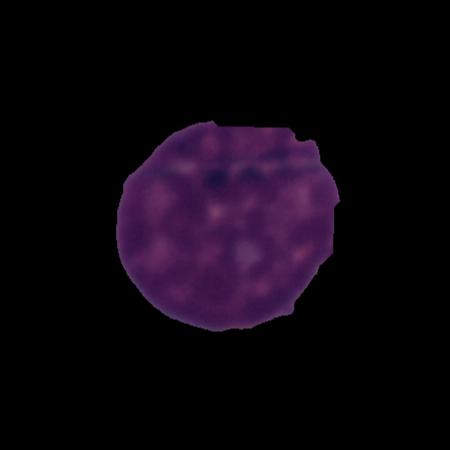
Label: cancer